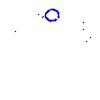
Particle: proton